Interaction volume radius: 5 \u00c5
Interaction volume height: 10 \u00c5
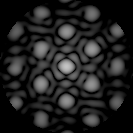
Disorder parameter: 0.2529